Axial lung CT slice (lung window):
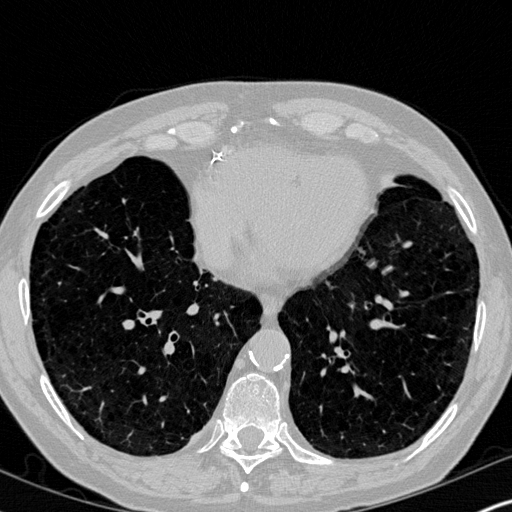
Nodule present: no